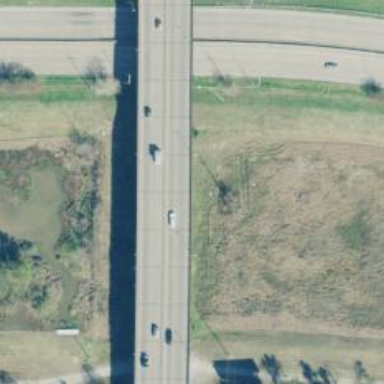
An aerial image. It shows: Bridge over trunk highway expressway.